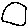
Label: moon